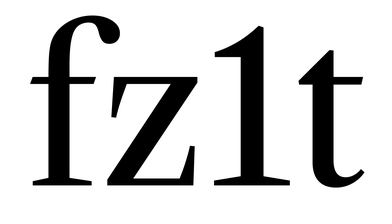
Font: LibreCaslonText_Regular